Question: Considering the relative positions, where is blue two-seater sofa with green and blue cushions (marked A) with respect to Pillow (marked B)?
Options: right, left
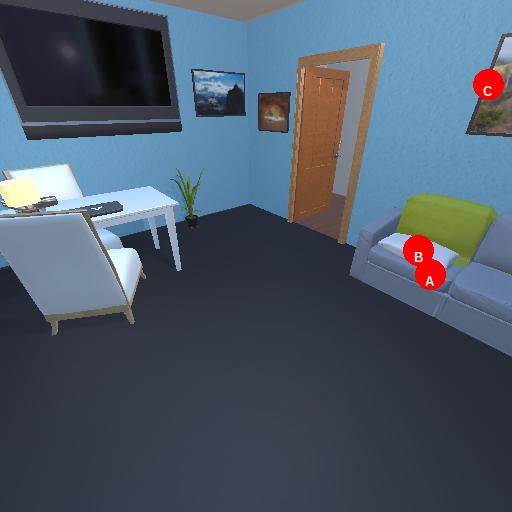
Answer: right